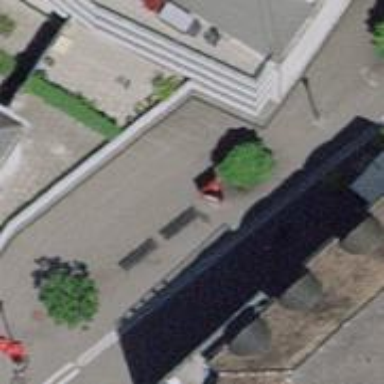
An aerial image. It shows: Black bench.